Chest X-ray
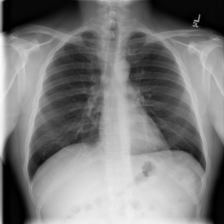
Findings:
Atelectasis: negative
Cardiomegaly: negative
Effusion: negative
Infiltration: positive
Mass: negative
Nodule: negative
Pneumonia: negative
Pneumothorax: negative
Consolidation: negative
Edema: negative
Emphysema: negative
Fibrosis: negative
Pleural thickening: negative
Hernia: negative